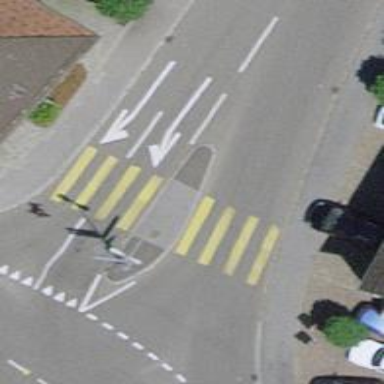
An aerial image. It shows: Uncontrolled zebra crossing on the road.